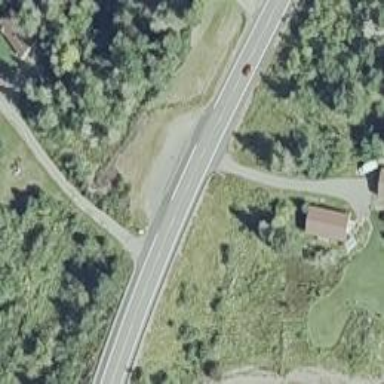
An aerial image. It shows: Rest area along the road.